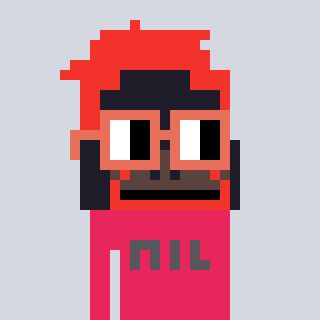
a pixel art character with square orange glasses, a orangutan-shaped head and a redpinkish-colored body on a cool background